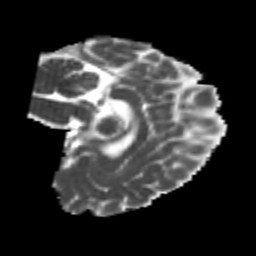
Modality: MD
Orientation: sagittal
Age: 26
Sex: female
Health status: healthy
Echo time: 0.074 s